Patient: sex F, age 36
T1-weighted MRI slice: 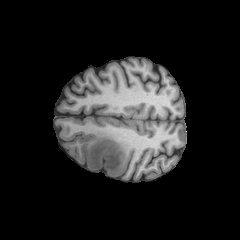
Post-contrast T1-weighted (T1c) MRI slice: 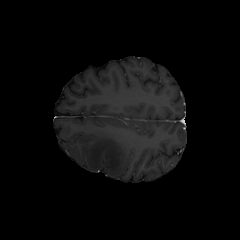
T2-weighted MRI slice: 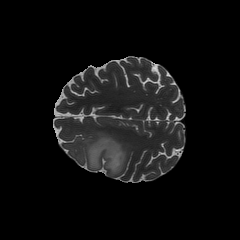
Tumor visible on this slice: yes
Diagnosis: Astrocytoma, IDH-mutant
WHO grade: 3